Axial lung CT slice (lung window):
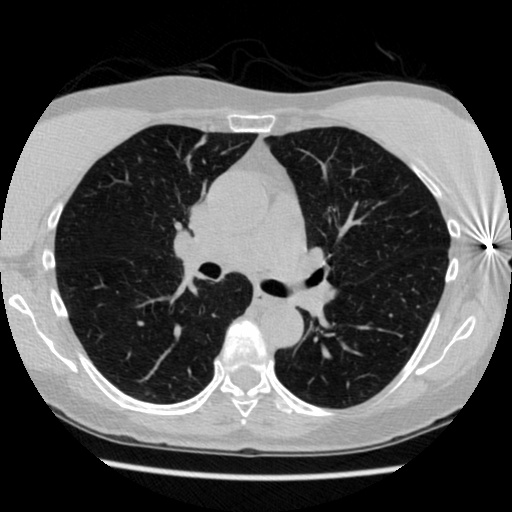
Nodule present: no